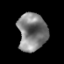
Tissue: prostate
Cell type: T cells
Senescence score: 0.3594
Nuclear area (px): 1071
Mean DAPI intensity: 126.371